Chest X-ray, PA view. Patient: 38 years old, sex F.
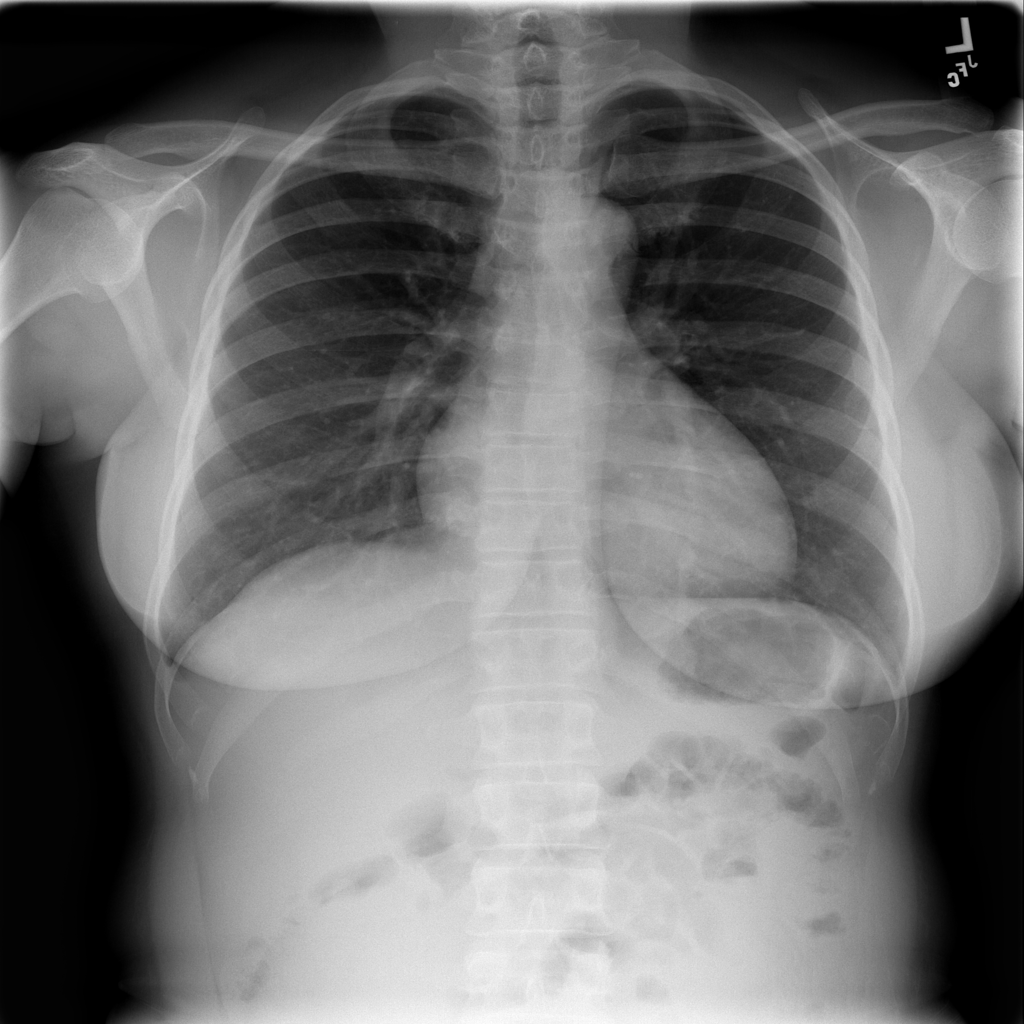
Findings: No Finding